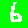
Digit: 6